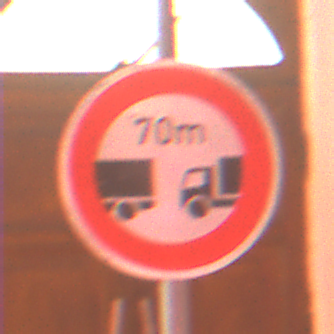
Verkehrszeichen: VerbotUnterschreitenMindestabstand
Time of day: Night
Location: Outdoor (Urban)
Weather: Overcast
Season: Winter
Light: Artificial